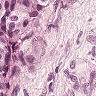
Metastatic tissue present: yes